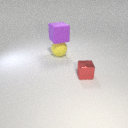
large yellow rubber sphere below large purple rubber cube